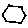
Label: hexagon